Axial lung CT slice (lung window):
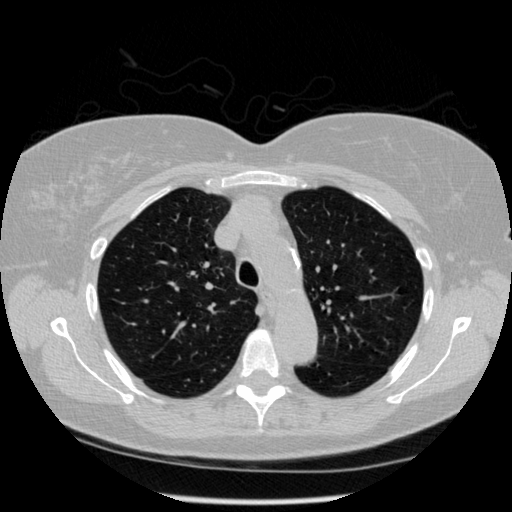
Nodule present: no